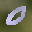
Label: 0